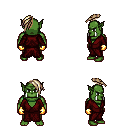
a pixel art fantasy rpg character, male body template, orc, green skin, red robe, gold greaves, white blonde long mohawk hairstyle, gold gloves, four views (front, back, left, right), 2x2 character sprite sheet, small pixel art, hard edges, no anti-aliasing